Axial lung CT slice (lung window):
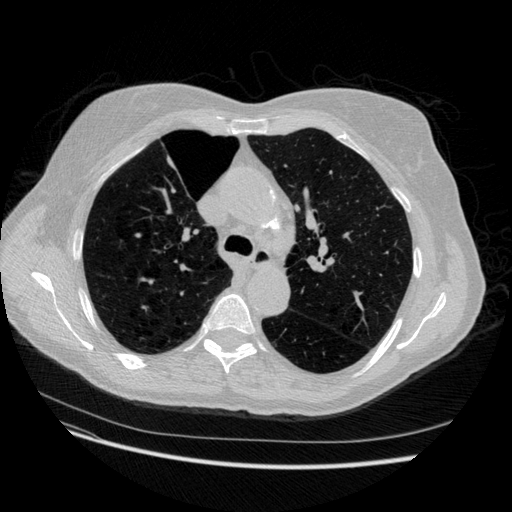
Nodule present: no